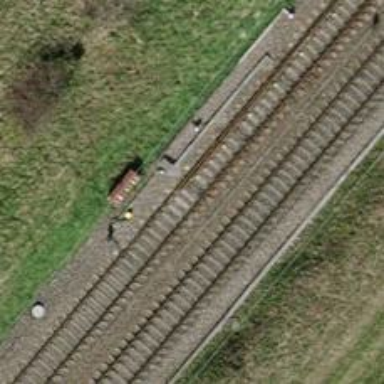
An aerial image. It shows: Railway switch.